Question: I am using sqlite database for iphone app. but its crash on "while loop" line while retrieving data from database sometimes.
'''
-(void)GetMethod
{
NSString *query = [[NSString alloc] initWithFormat:@"SELECT * FROM errorlogs"];
sqlite3_stmt *statement;
if (sqlite3_prepare_v2(database, [query UTF8String],-1, &statement, nil) == SQLITE_OK)
{
while (sqlite3_step(statement) == SQLITE_ROW) **// EXC_BAD_ACCESS ON THIS LINE**
{
char *uid1 = (char *)sqlite3_column_text(statement, 0);
NSString *uid = [NSString stringWithFormat:@"%s",uid1];
}
}
sqlite3_finalize(statement);
}
'''
why I am getting this EXC_BAD_ACCESS on while loop.

Thanks.
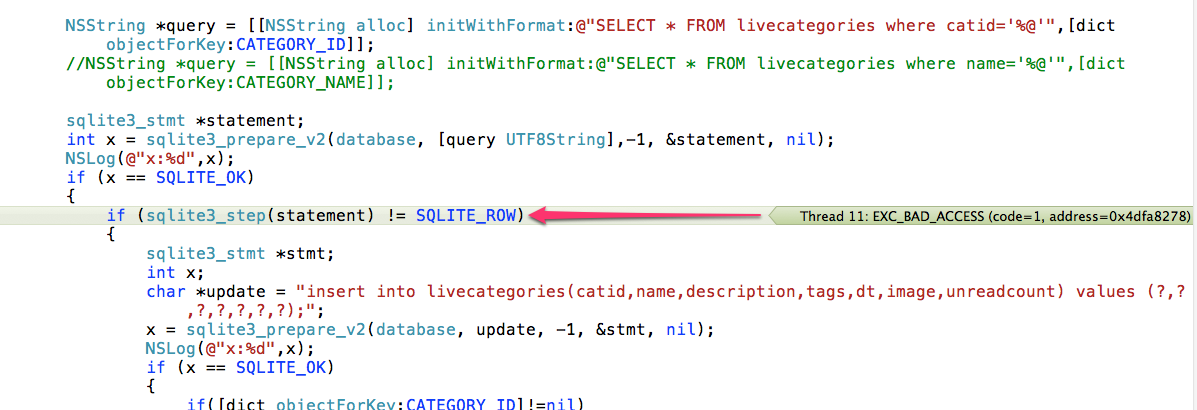
Answer: Either 'sqlite3_step(statement)' or 'SQLITE_ROW' is not initialized, or has already been released. When it runs the equality check on the nonexistent object, it throws EXE_BAD_ACCESS.
Are you returning any rows?